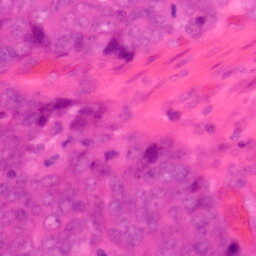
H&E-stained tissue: Colon